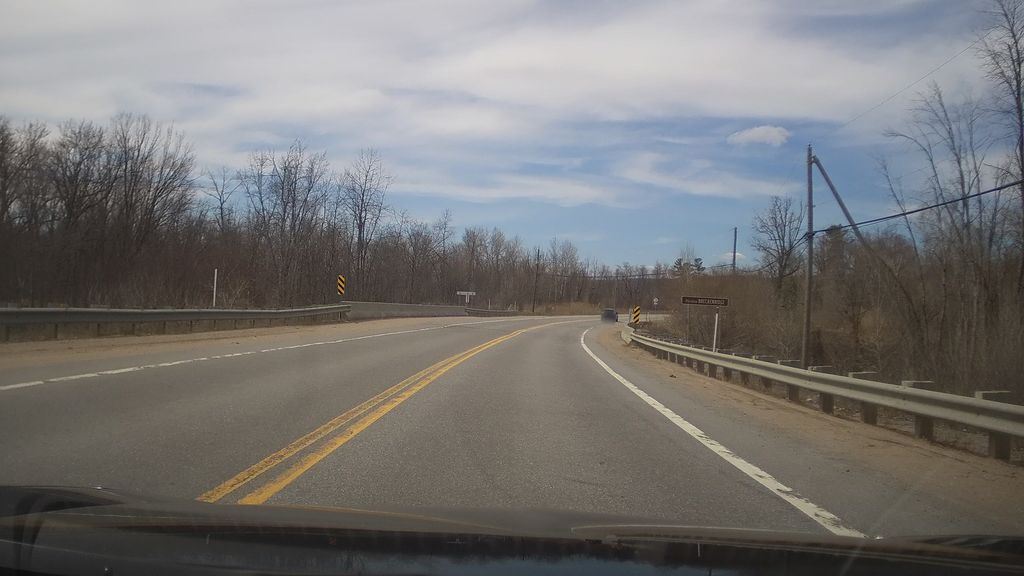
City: ottawa-gatineau